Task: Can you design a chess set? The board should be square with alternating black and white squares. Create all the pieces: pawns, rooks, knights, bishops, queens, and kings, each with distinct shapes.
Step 2598:
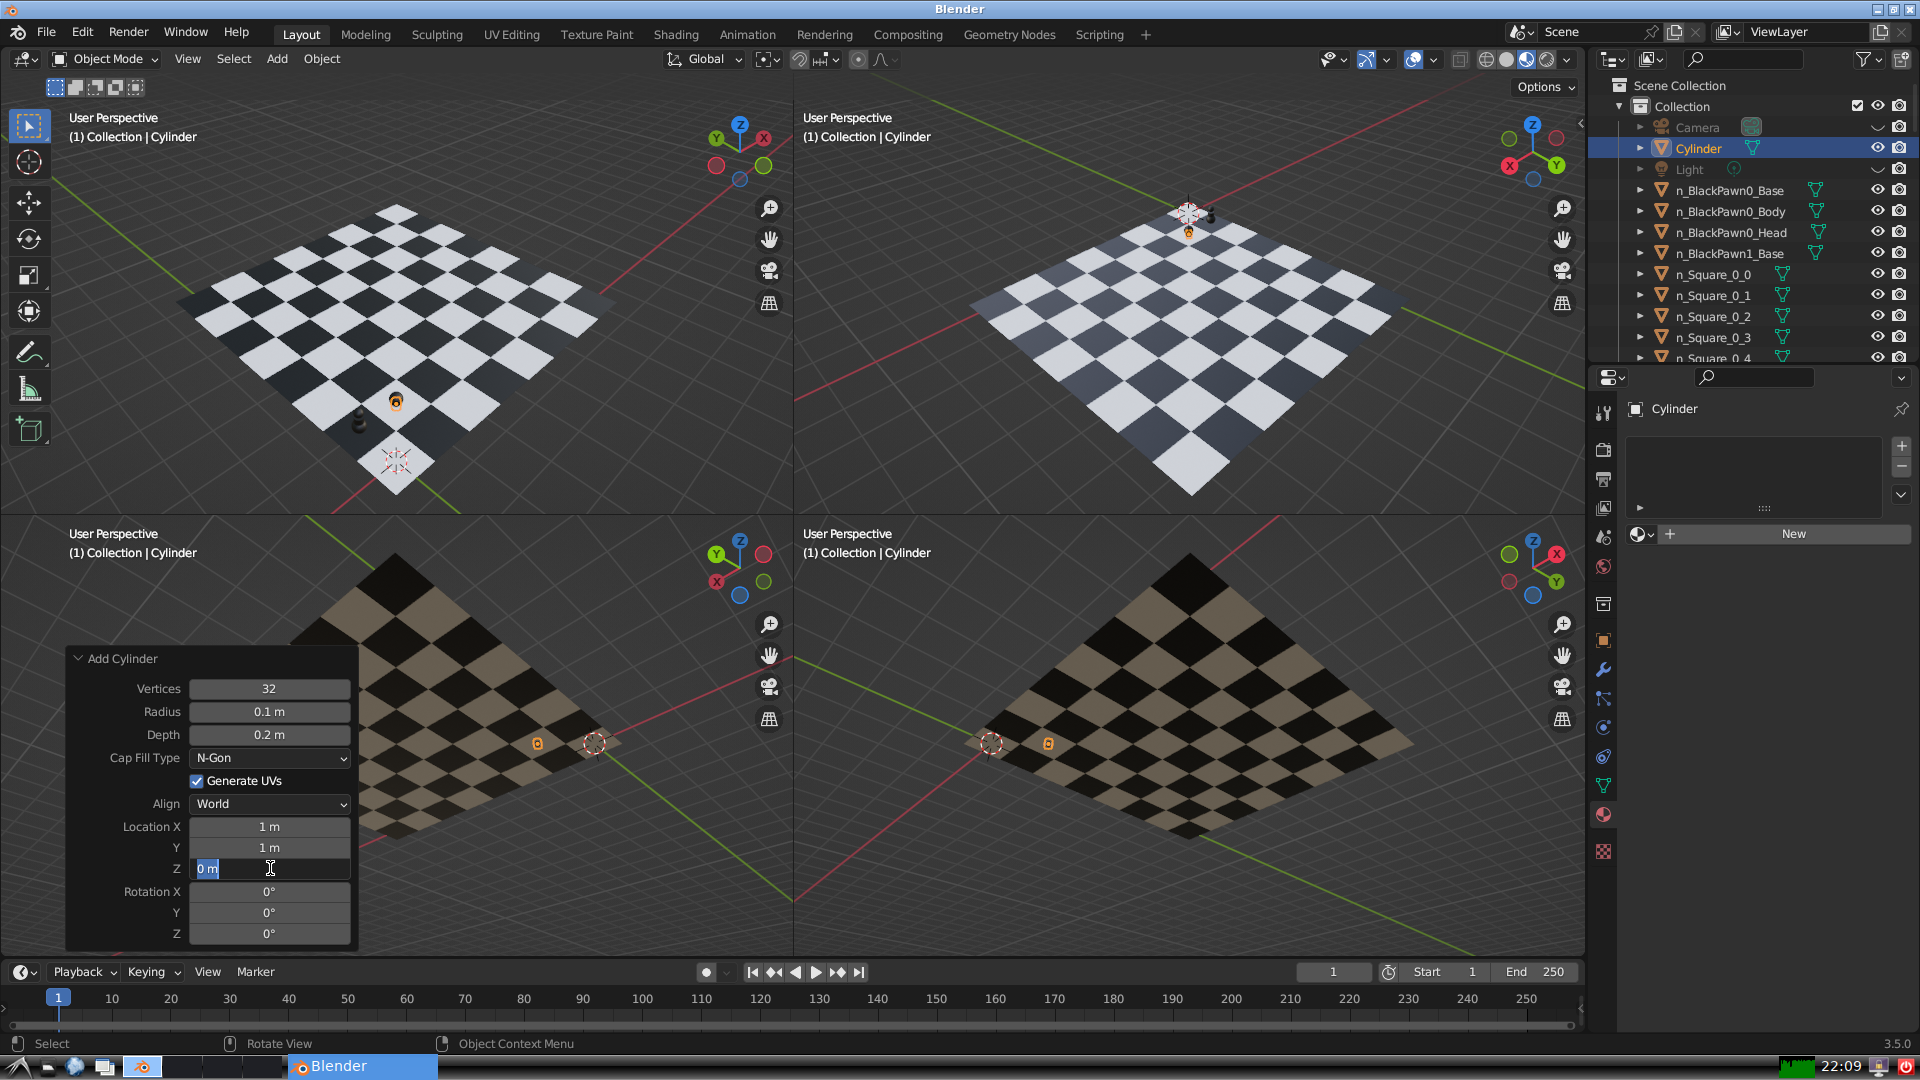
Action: input_text: 0.3